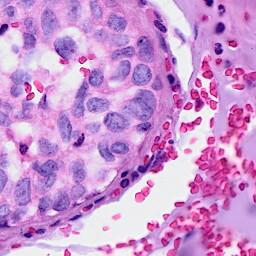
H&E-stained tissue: Breast